Field crop: maize
Growth stage: 2
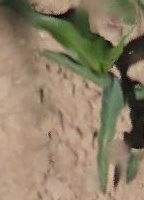
Species: maize